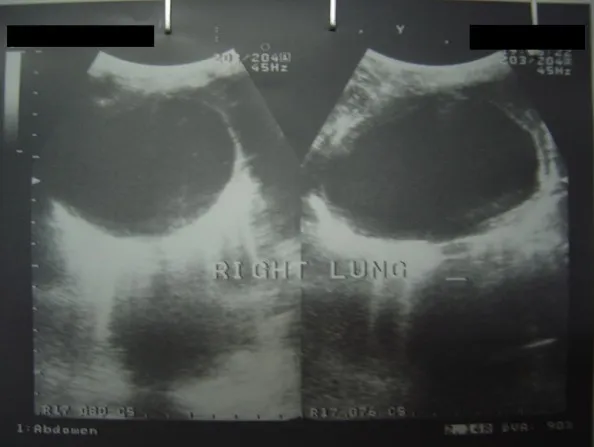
Case 1 - Ultrasound of right lung shows a large cystic lesion with a with the double wall sign.
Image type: radiology (ultrasound)